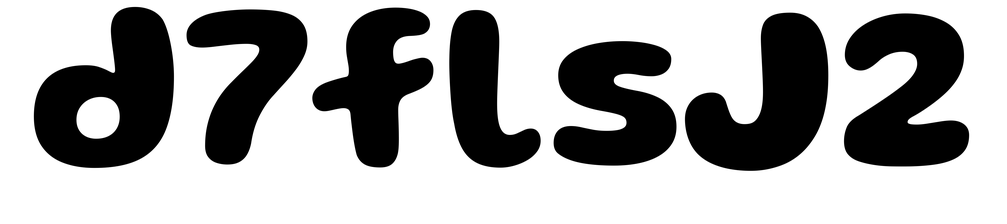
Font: Gluten_Bold